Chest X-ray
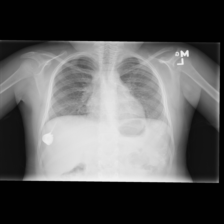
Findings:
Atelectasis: negative
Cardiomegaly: negative
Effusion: negative
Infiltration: negative
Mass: negative
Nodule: negative
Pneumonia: negative
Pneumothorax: negative
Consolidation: negative
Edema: negative
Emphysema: negative
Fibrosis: negative
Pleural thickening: negative
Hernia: negative